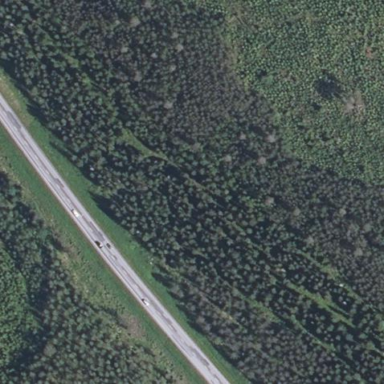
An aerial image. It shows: Evergreen needle-leaved forest.